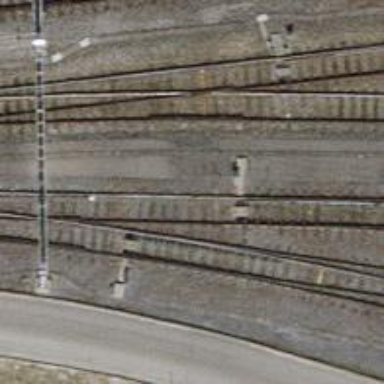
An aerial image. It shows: Railway switch.